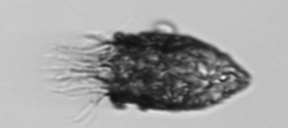
Label: Tintinnopsis